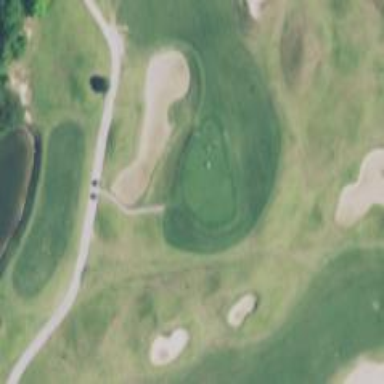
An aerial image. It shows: Golf hole.